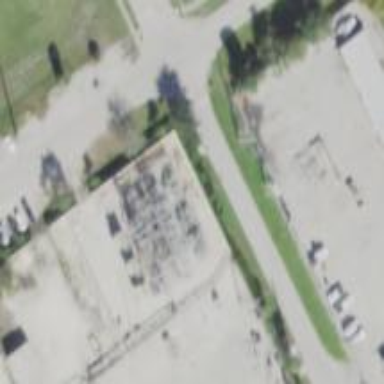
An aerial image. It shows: Outdoor distribution power substation.